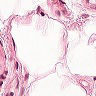
Metastatic tissue present: no